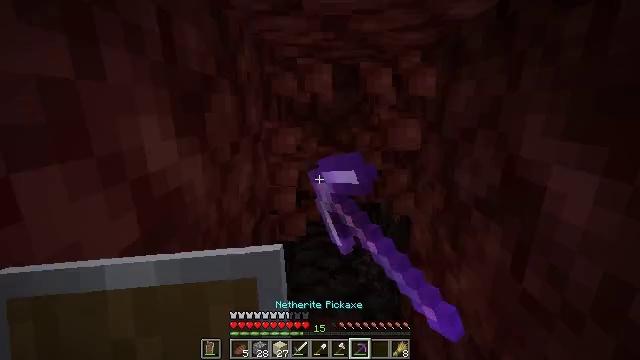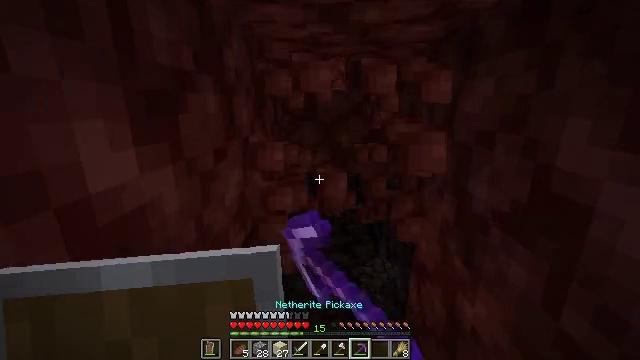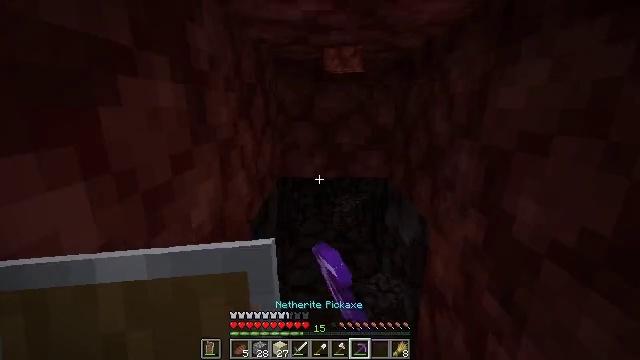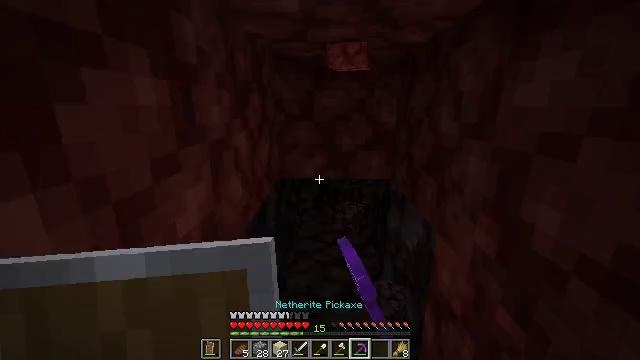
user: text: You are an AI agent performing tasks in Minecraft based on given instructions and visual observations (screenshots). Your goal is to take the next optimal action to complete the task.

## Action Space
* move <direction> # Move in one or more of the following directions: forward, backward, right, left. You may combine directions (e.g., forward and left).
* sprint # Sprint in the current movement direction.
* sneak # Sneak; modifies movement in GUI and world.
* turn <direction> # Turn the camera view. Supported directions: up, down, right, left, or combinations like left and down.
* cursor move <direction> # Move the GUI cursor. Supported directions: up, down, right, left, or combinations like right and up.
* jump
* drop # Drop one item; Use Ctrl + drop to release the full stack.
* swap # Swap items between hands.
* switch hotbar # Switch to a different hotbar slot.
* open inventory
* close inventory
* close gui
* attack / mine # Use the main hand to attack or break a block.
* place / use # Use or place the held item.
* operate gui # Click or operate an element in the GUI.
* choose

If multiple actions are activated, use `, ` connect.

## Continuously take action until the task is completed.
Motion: motion action
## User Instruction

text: Dig up blackstone from the depths.
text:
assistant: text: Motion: move forward, attack / mine
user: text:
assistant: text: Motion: move forward, attack / mine
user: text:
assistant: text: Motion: move forward, attack / mine
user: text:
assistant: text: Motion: attack / mine